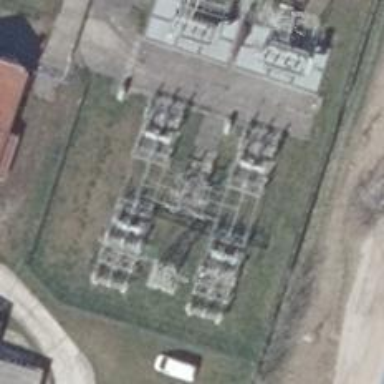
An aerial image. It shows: Power line with 3 cables. The line type is busbar.